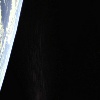
Label: space